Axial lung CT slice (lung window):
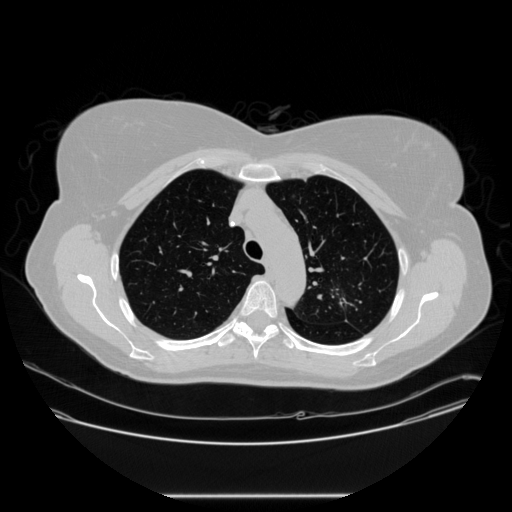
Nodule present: no